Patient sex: M
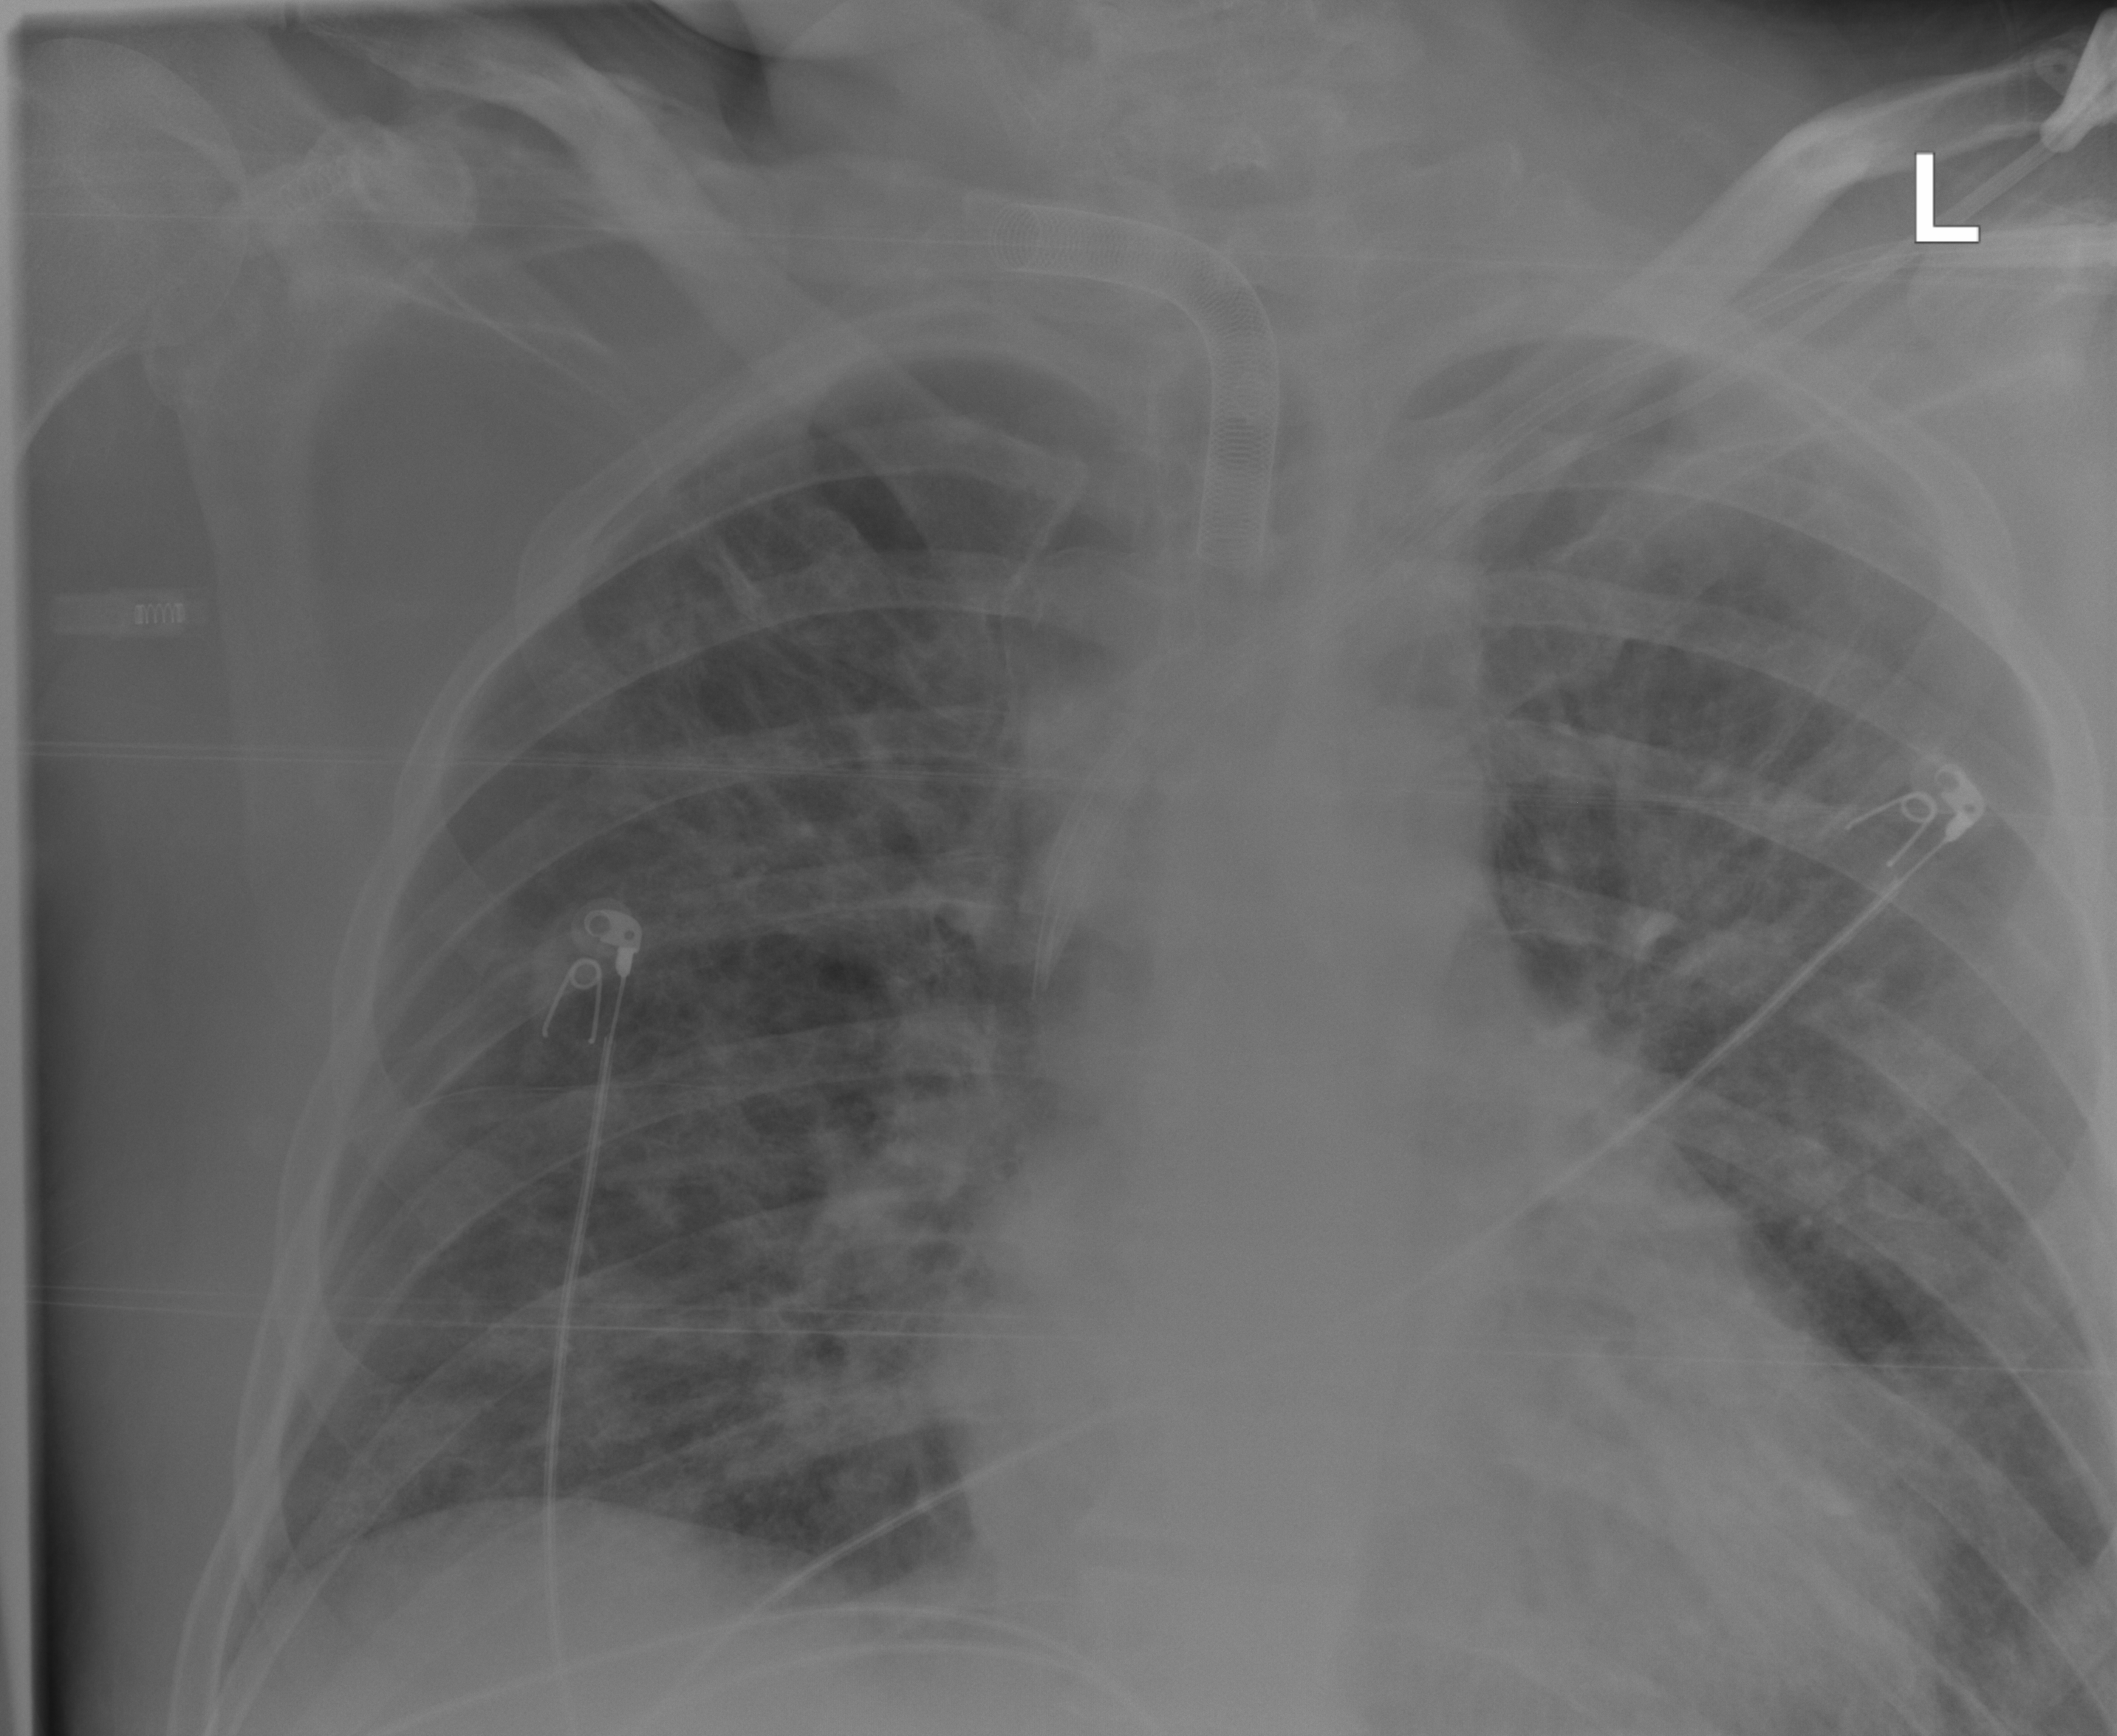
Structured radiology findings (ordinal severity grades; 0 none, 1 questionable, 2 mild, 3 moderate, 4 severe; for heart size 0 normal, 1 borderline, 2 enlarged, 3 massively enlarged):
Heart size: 0
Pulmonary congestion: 2
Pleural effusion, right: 0
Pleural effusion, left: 0
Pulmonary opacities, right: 2
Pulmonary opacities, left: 2
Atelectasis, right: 2
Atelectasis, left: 2